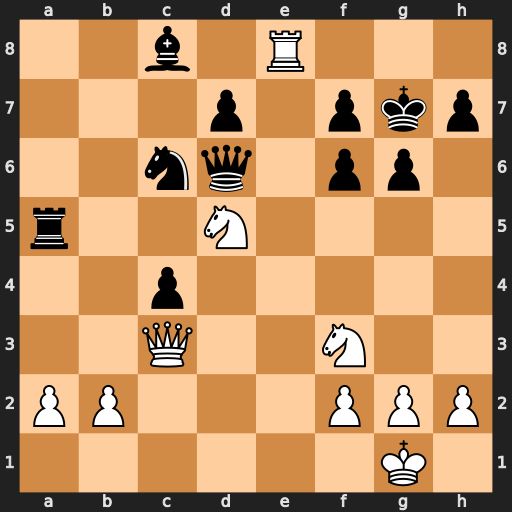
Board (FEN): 2b1R3/3p1pkp/2nq1pp1/r2N4/2p5/2Q2N2/PP3PPP/6K1
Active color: w
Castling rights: -
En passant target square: -
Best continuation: Nxf6 Qxf6 Rg8+ Kxg8 Qxf6